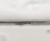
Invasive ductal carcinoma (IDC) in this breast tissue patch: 0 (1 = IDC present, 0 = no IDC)